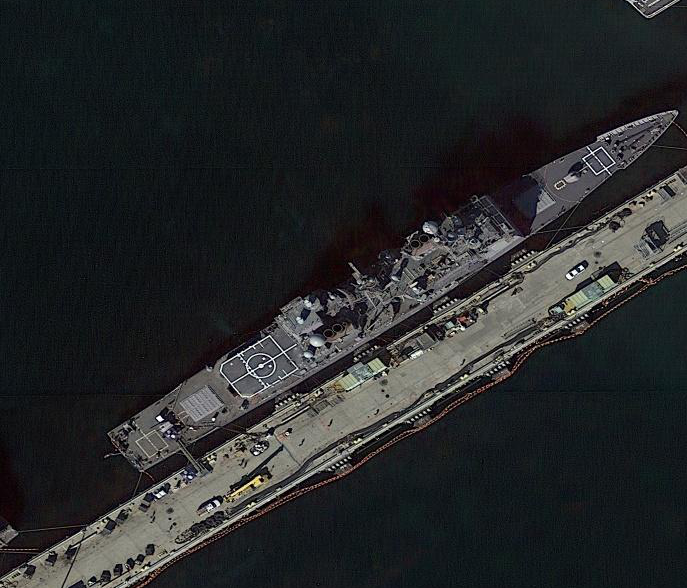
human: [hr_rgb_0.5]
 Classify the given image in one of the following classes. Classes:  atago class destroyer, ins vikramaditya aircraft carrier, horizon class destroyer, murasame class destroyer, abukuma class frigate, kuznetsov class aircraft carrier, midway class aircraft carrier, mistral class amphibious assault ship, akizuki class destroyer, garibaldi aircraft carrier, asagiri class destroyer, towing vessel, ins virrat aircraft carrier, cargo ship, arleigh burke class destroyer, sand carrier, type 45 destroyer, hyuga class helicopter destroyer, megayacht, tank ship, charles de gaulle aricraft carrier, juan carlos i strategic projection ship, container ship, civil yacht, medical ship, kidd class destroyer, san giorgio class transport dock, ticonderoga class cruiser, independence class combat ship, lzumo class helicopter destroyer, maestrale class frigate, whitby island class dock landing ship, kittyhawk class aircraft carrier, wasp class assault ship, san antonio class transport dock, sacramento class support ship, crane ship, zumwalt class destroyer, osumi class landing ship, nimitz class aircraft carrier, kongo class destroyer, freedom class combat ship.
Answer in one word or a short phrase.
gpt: Ticonderoga class cruiser